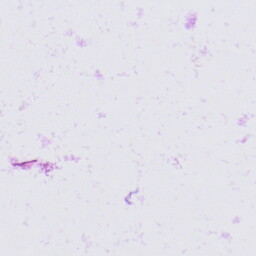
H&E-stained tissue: Skin